Interaction volume radius: 5 \u00c5
Interaction volume height: 25 \u00c5
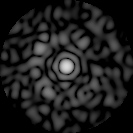
Disorder parameter: 0.8132